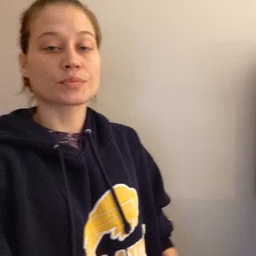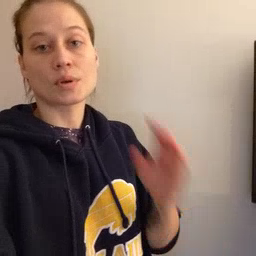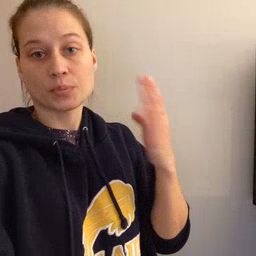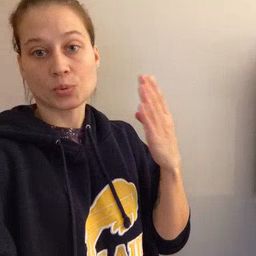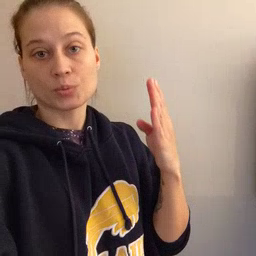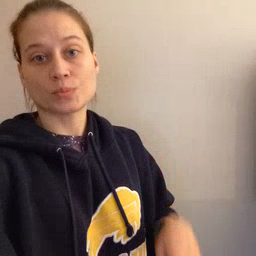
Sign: blue